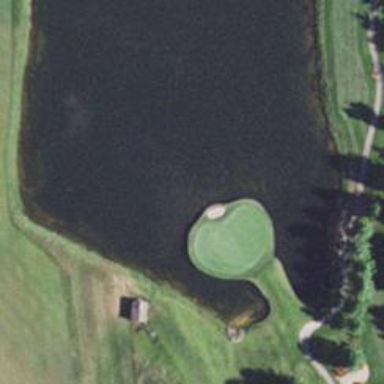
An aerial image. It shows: Golf hole.